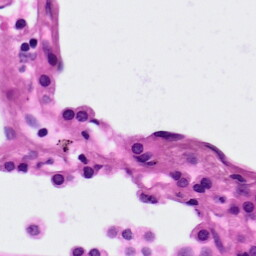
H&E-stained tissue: Lung